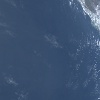
Label: water